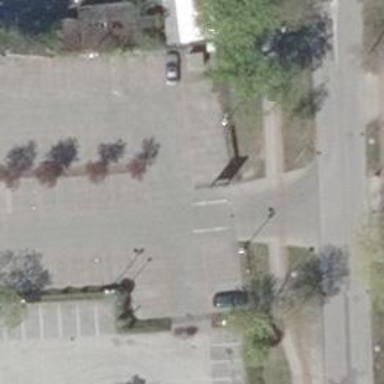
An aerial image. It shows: Road serving as parking aisle.